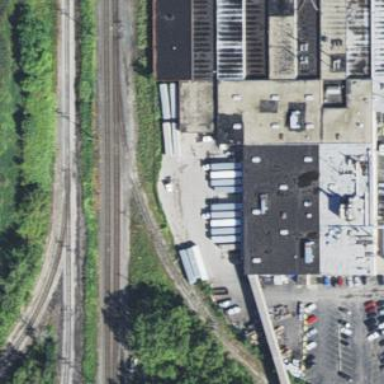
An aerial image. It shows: Abandoned railway siding.